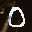
Label: 0